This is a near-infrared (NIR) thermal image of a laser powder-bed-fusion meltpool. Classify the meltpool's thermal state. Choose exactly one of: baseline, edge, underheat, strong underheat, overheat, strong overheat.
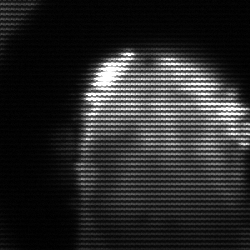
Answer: baseline